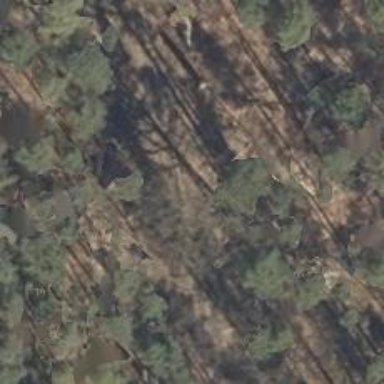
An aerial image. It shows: Track with compacted grade 2 surface.